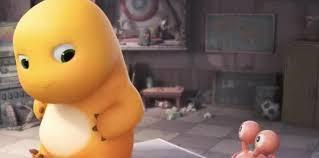
Label: nailong